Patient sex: F
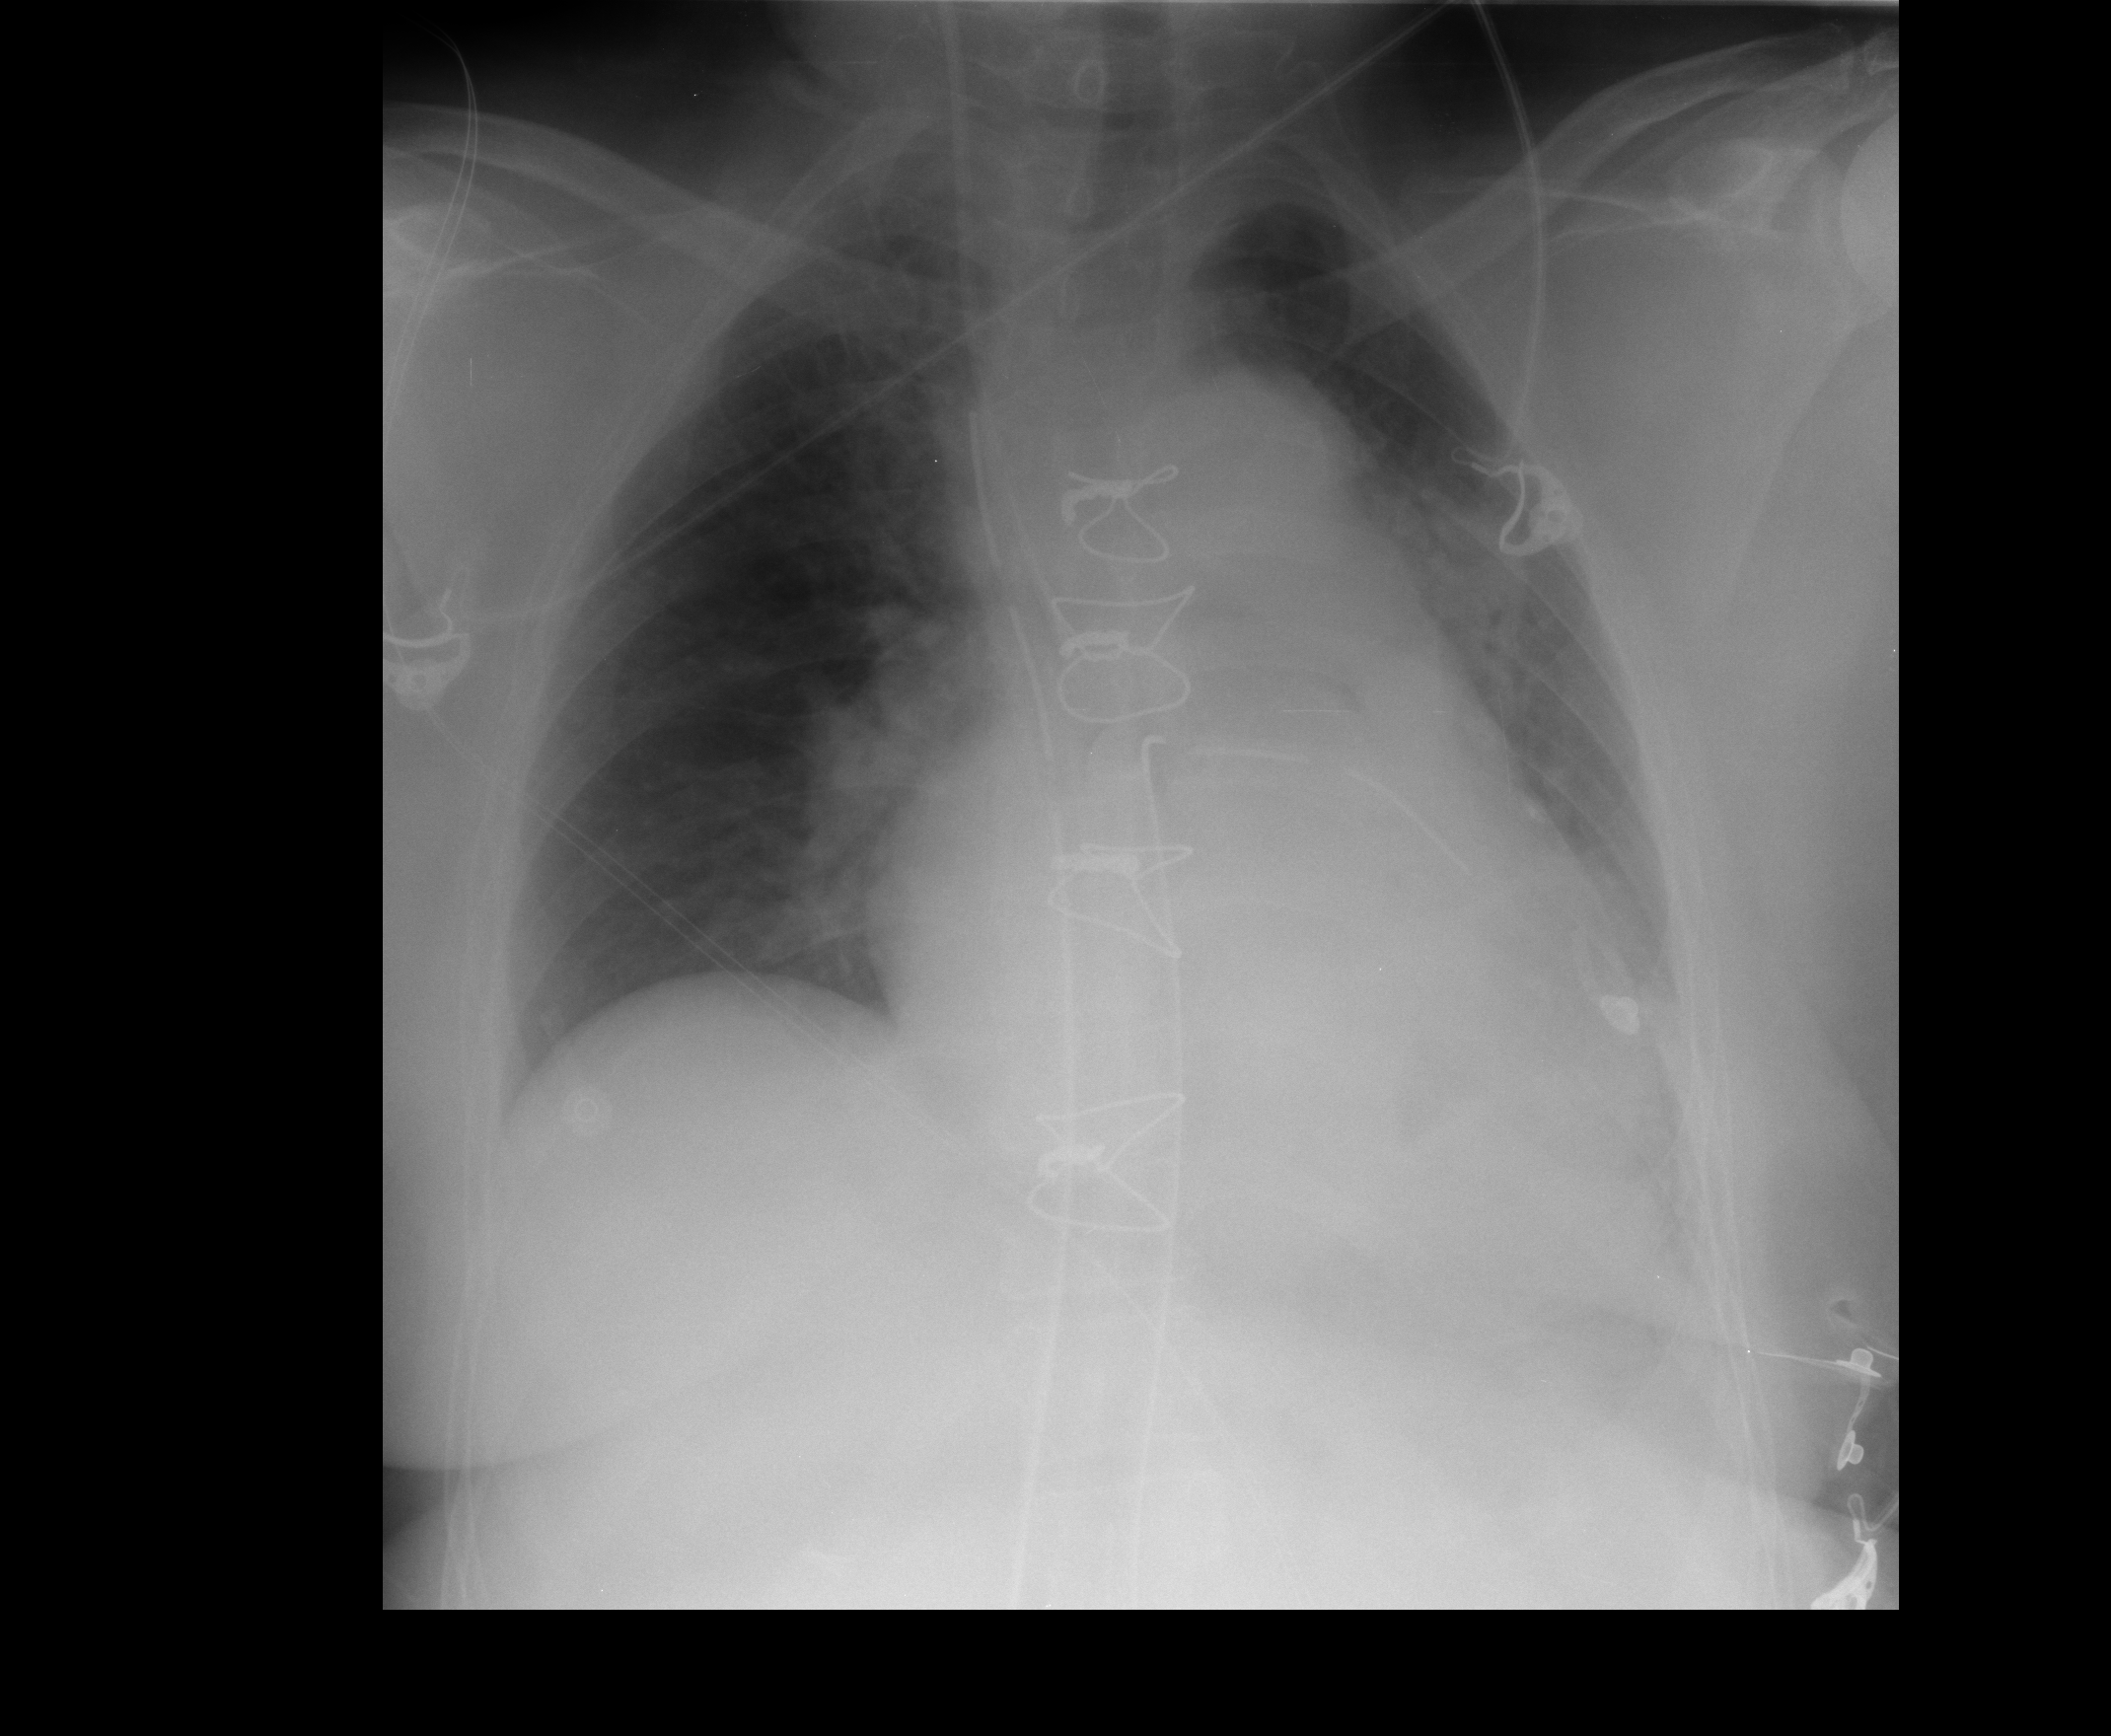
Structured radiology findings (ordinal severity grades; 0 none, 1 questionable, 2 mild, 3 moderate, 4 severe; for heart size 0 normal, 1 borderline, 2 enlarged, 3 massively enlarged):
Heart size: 2
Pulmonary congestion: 2
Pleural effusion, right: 0
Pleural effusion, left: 1
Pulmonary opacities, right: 0
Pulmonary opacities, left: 0
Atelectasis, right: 0
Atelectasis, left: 0